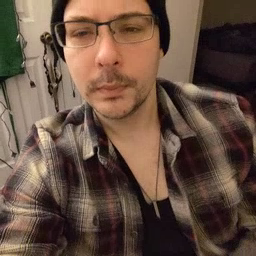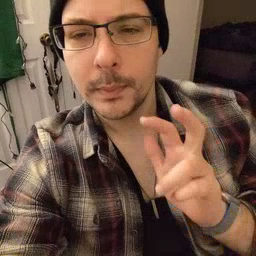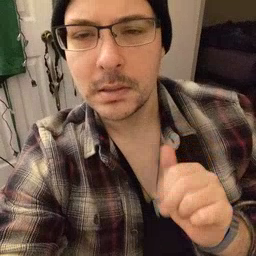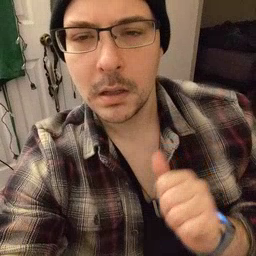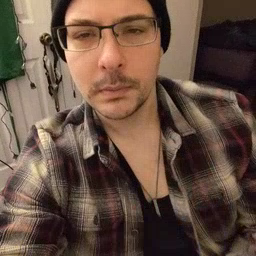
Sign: pizza